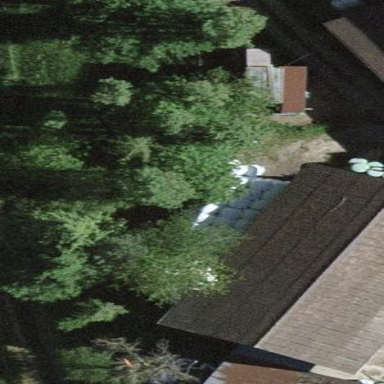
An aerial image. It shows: Barn.